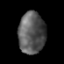
Tissue: prostate
Cell type: T cells
Senescence score: 0.3018
Nuclear area (px): 1095
Mean DAPI intensity: 89.308